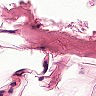
Metastatic tissue present: no